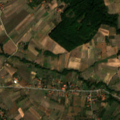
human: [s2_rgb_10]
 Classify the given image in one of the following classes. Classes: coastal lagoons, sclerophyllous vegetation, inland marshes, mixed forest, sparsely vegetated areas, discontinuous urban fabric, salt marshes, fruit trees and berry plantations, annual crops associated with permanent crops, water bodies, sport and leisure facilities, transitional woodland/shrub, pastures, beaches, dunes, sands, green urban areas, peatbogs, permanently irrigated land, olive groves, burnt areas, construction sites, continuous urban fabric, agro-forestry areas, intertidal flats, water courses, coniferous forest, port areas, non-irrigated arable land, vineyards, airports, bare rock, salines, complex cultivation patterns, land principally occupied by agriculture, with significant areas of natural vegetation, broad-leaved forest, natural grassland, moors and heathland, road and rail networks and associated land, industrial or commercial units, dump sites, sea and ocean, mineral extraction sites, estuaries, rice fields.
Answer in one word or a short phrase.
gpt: non-irrigated arable land, complex cultivation patterns, broad-leaved forest